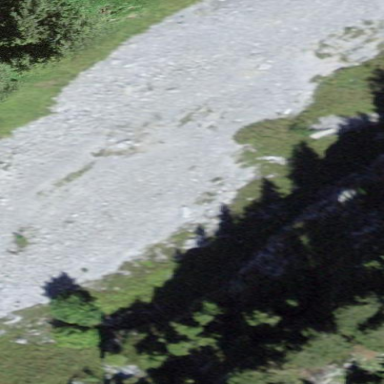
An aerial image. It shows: Scree landscape.